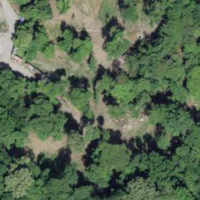
EUNIS habitat code: 41
Species observed at this site:
Aruncus dioicus
Allium ursinum
Heracleum sphondylium